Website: lowes
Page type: account-selection
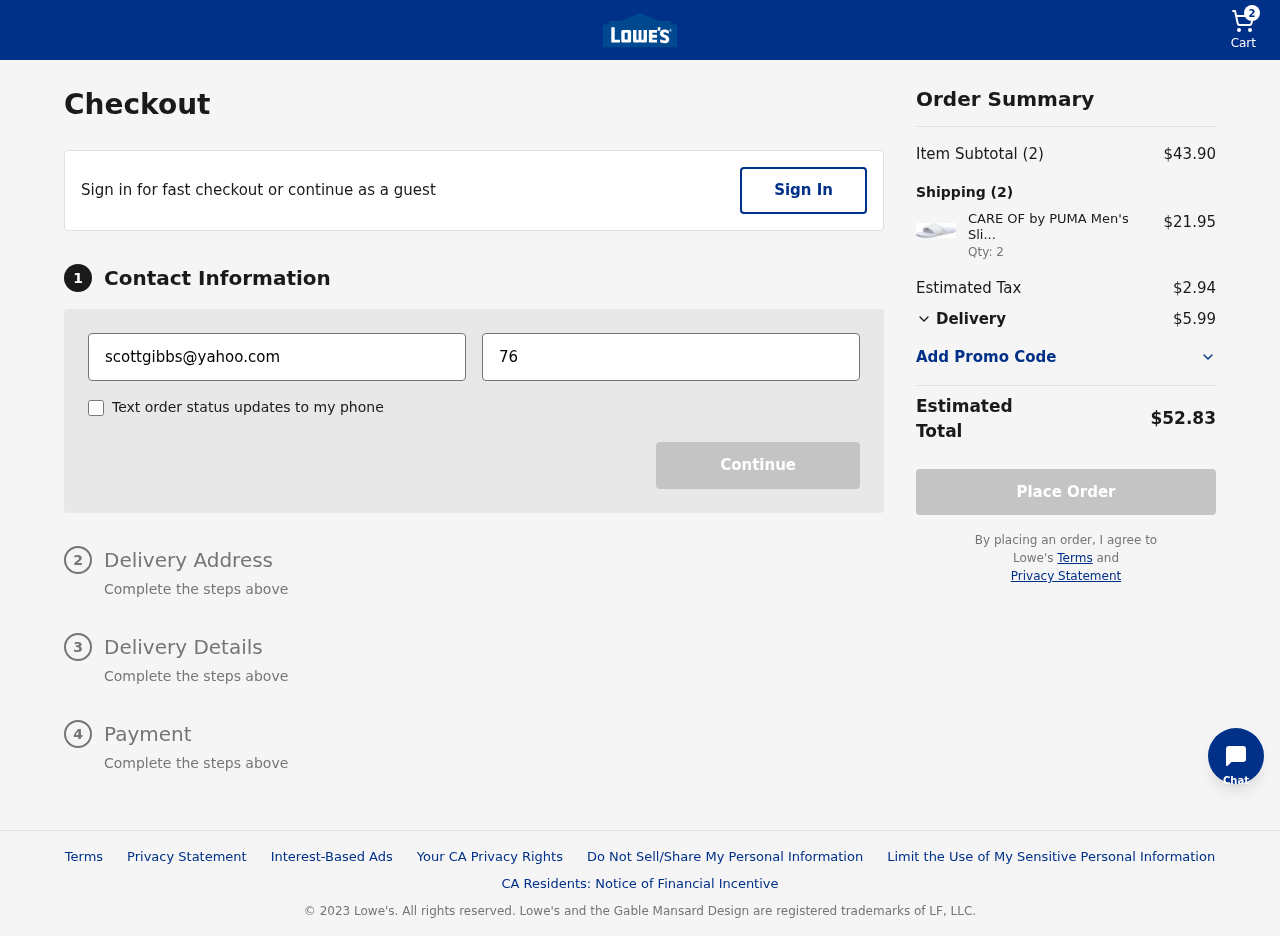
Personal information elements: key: PII_EMAIL
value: scottgibbs@yahoo.com
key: PII_PHONE
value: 7626550084
Product elements: key: PRODUCT1_NAME
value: CARE OF by PUMA Men's Slide Sandal
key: PRODUCT1_PRICE
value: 21.95
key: PRODUCT1_QUANTITY
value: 2
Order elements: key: ORDER_NUM_ITEMS
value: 2
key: ORDER_SUBTOTAL
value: $43.90
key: ORDER_TAX
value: $2.94
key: ORDER_SHIPPING_COST
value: $5.99
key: ORDER_TOTAL
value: $52.83